Question: When the window is resized, the height of the footer expands but not the background color. Help!
<URL>

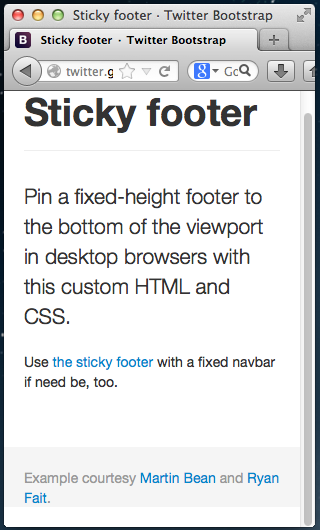
Answer: 'height: auto' seems to solve the problem. You can include it with a media query for small viewports:
'''
@media only screen and (max-device-width: 480px) {
#footer {
height: auto;
}
}
'''